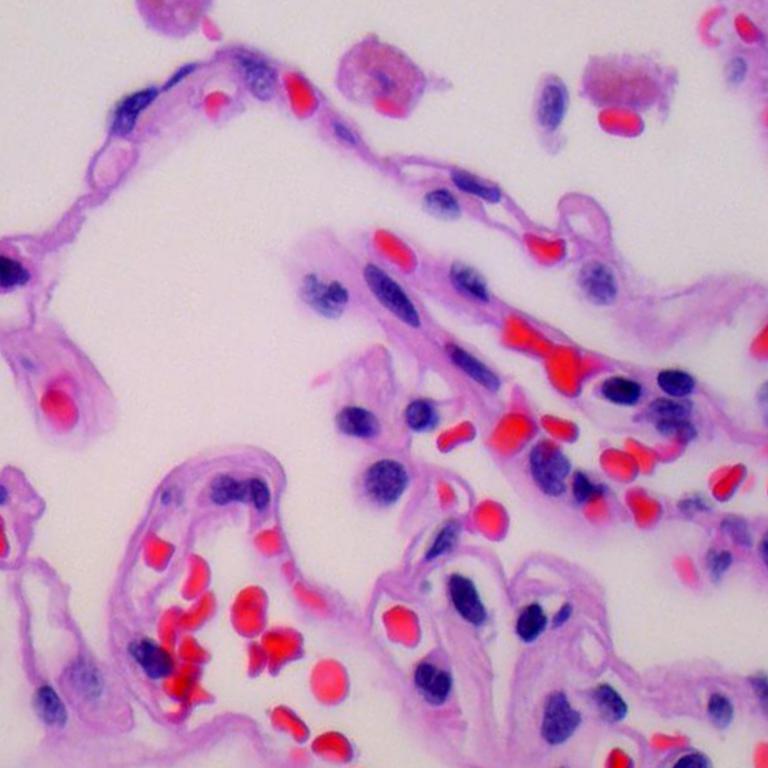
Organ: lung
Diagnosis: benign